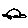
Label: car